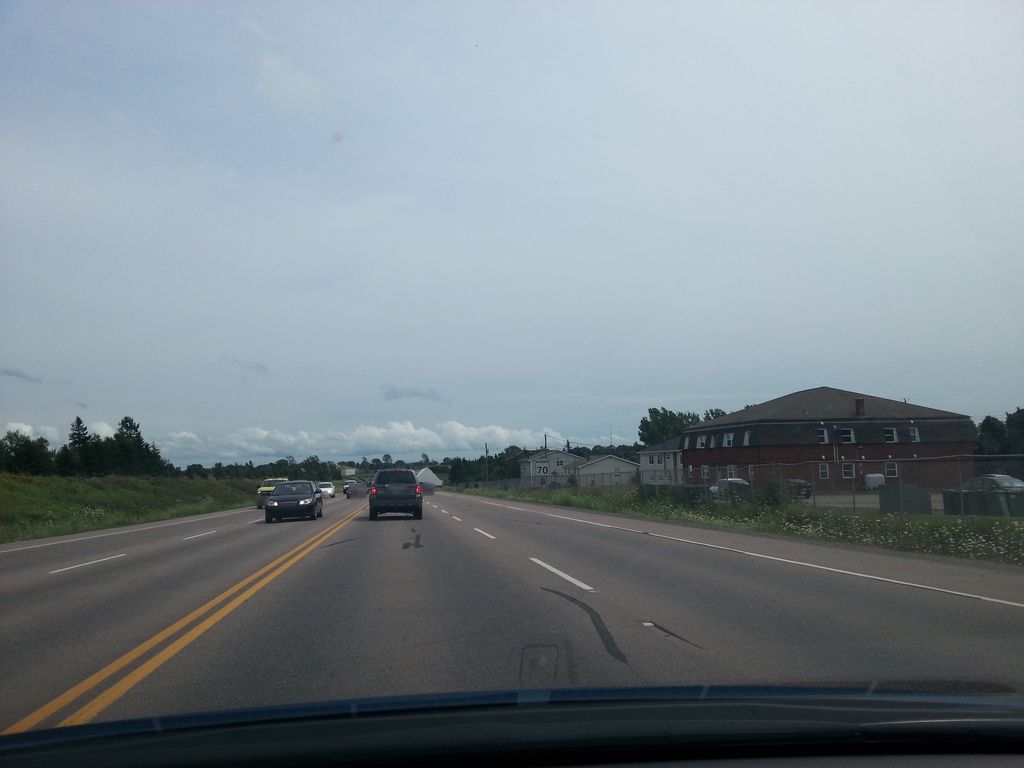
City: charlottetown